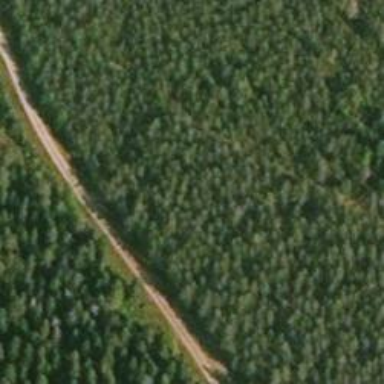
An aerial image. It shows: Excellent visible track road.